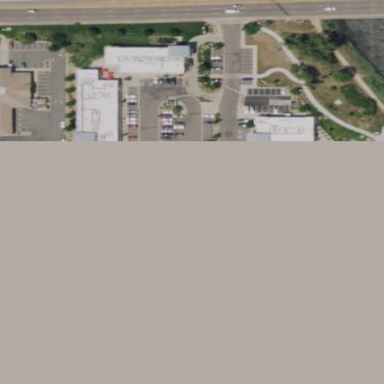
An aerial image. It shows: Retail area.